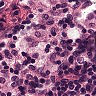
Metastatic tissue present: no